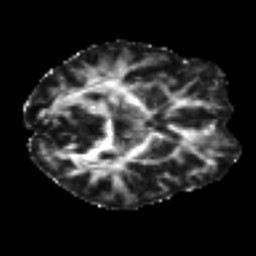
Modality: FA
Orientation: axial
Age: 35
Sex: female
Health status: ill
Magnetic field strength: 3 T
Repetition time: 9 s
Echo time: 0.093 s